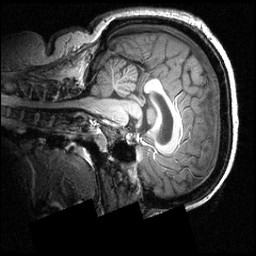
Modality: T1w
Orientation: sagittal
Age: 21
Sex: female
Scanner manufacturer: siemens
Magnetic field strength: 3.951 T
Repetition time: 1.5 s
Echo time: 0.00335 s